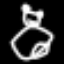
Label: frog